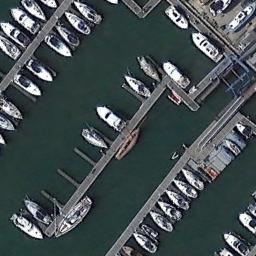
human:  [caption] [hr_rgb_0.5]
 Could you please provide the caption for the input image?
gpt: Many ships are in the harbor .

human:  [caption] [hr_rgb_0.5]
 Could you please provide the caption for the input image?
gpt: The harbor has some neatly docked boats and the color of the waters is green .

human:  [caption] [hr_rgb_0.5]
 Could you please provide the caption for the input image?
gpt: There are more ships in the middle of the harbor .

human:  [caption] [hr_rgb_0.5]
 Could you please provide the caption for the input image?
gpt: There are a few yachts lined up on the sea by the harbor, And there are many empty seats .

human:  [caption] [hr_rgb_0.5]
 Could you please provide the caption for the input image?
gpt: There are many ships at the harbor .